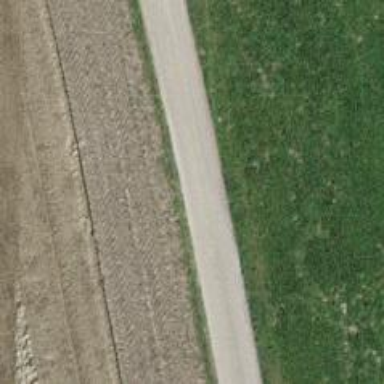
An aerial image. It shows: Paved track road with grade1 track type.